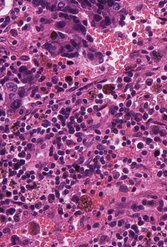
Tumor epithelial tissue: yes
Tumor-associated stroma tissue: yes
Normal tissue: no